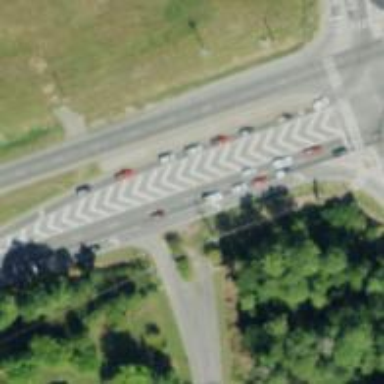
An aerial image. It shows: Trunk highway.